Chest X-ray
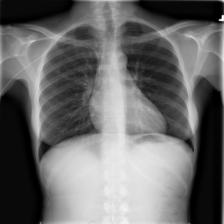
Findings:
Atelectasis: negative
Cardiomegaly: negative
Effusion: negative
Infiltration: positive
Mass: negative
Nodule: negative
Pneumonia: negative
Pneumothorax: negative
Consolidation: negative
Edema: negative
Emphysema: negative
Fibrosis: negative
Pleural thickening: negative
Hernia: negative